Question: I would like to get the index number of a selected cell from a sectioned tableview. I give the user the option to switch tableview from standard to sectioned. when it's in standard view I get the selected index with this line
'''
NSString *myIndex = [NSString stringWithFormat:@"%d", inedxPath.row];
'''
How would I get that same string in sectioned TableView ???
I have been toying with
'''
NSString *myIndex = [NSString stringWithFormat:@"%d", indexPath.Section inedxPath.row];
'''
...Hope that makes sense..Thx...??????
context:
I store the index number in a dictionary and when the user comes back to the tableview the app should remind them what they selected prior by changing the Product Name text color to gray in that selected cell...I do this by saving all the index numbers of selected products and when they come back change the text color of only the index's in my list. hope that helps.

and thanks again
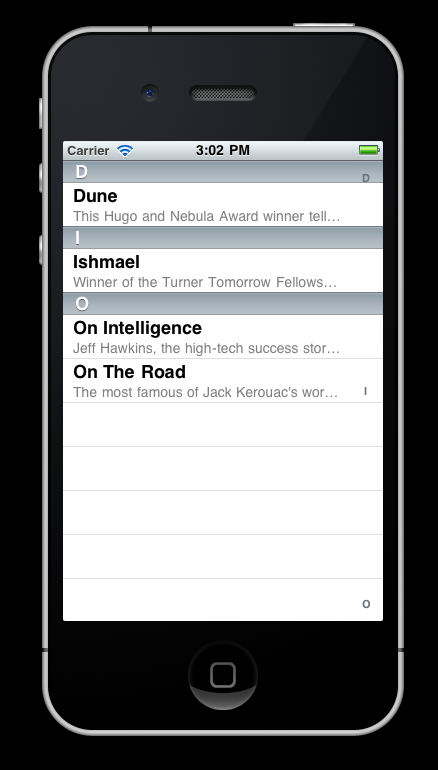
Answer: I would store the indexPath object itself in an array, not a dictionary. Then in your tableView:cellForRowAtIndexPath: method use an if clause to test whether your array contains indexPath, and if so, color that cell's text gray.
After Edit:
If you create a mutable array called indexPathArray, then in your didSelectRowAtIndexPath: method, add a line to put the indexPath in the array:
'''
[self.indexPathArray addObject:indexPath];
'''
In the tableView:cellForRowAtIndexPath: method, add this code to color the selected cells gray:
'''
if ([self.indexPathArray containsObject:indexPath])
cell.textLabel.textColor = [UIColor grayColor];
'''
You would put this code in above where you set the textLabel's text value. Depending on what else is going on in your app, you probably should add a [self.tableView reloadData] line to the viewDidAppear method, so the table view will be updated and show your gray text.